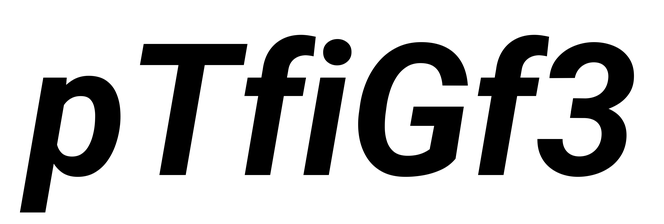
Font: Roboto-Italic_Bold_Italic